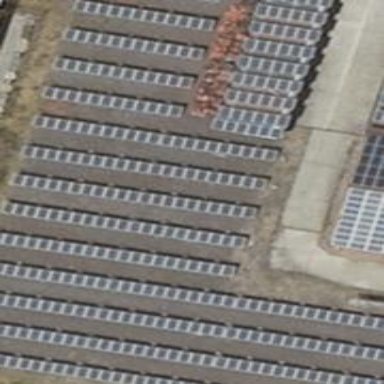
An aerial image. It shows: Solar power generator with photovoltaic panels.